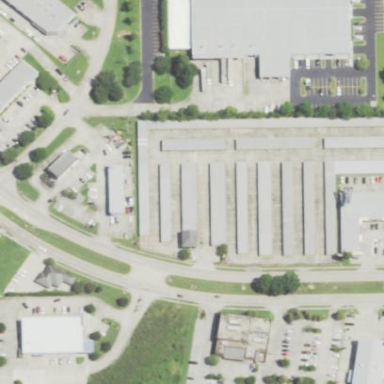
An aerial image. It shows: Storage rental shop.